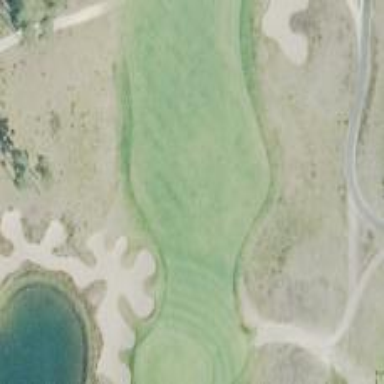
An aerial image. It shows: Golf bunker filled with sandy terrain.